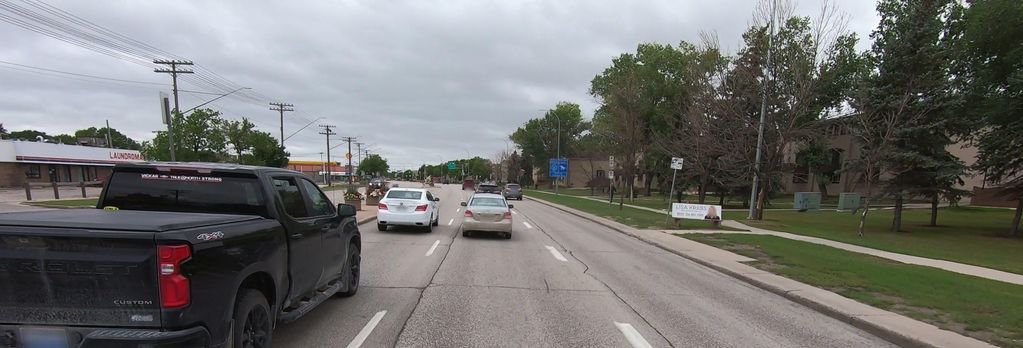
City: winnipeg